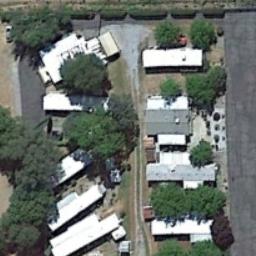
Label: mobile_home_park